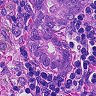
Metastatic tissue present: yes